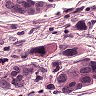
Metastatic tissue present: yes